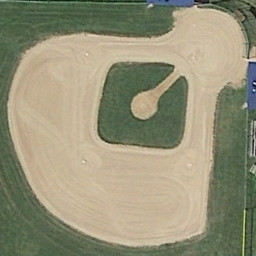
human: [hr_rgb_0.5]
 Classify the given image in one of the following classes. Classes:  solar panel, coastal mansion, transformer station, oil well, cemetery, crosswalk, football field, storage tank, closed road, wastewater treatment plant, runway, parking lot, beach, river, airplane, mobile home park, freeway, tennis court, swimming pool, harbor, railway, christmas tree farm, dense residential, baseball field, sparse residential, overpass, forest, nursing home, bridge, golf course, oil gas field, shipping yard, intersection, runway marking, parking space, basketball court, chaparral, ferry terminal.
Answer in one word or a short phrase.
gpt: baseball field